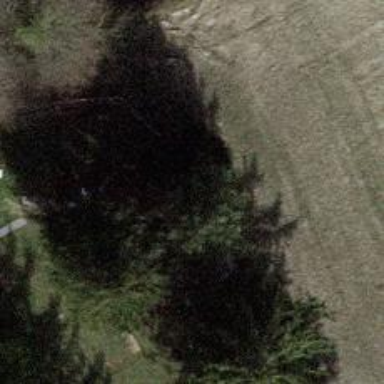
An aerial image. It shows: Evergreen needle-leaved tree.